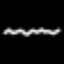
Label: squiggle